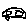
Label: car